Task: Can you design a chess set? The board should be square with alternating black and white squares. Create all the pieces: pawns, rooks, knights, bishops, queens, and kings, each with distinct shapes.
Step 3421:
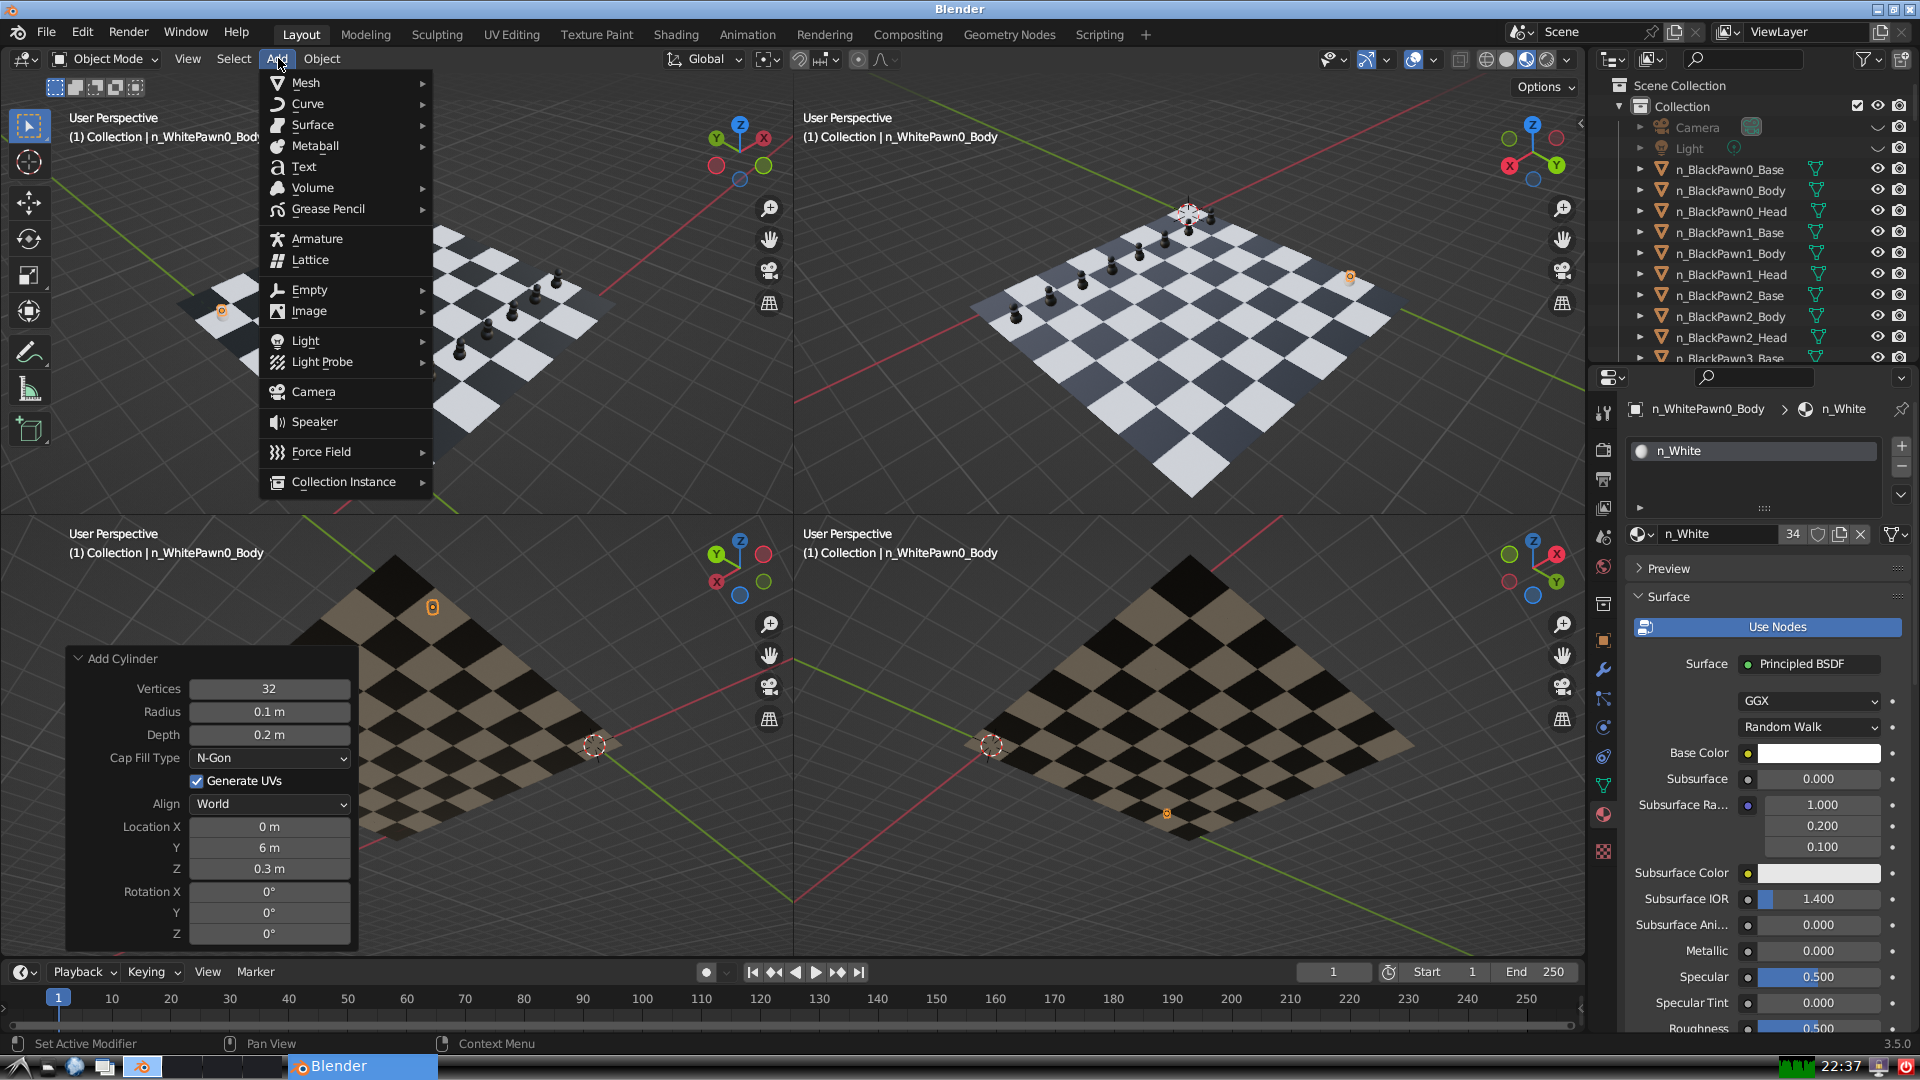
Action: {"mouse_move": [304, 82]}